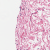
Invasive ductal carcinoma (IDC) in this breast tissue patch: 0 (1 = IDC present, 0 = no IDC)